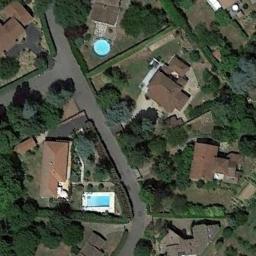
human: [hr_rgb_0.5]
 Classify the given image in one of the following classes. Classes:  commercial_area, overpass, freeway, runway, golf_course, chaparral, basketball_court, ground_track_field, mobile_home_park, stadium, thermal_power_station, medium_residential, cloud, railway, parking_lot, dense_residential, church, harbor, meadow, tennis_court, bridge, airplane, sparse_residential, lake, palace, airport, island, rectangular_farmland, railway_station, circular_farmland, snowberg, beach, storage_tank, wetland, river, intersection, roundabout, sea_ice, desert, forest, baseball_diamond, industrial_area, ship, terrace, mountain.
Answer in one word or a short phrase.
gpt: medium_residential